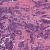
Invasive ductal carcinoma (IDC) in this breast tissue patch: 1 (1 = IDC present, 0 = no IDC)